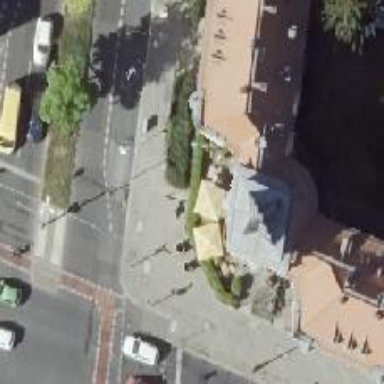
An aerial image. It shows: Pub.